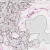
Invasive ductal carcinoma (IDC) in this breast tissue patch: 0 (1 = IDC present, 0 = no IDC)